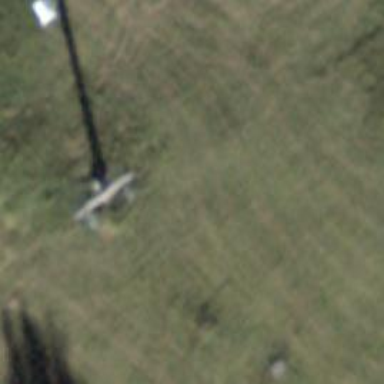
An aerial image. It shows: Pylon for aerialway.